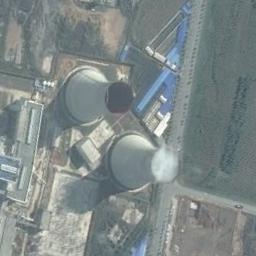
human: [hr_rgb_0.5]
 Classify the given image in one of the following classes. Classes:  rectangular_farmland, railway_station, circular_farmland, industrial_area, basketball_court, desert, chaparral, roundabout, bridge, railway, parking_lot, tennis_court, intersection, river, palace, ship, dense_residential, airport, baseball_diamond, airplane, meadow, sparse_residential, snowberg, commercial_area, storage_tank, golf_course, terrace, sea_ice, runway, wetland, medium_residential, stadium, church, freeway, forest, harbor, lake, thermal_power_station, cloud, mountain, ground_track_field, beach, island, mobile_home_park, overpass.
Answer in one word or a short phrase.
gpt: thermal_power_station